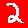
Digit: 2